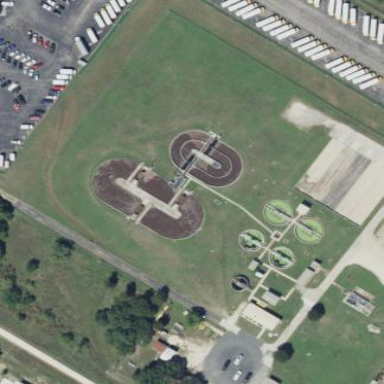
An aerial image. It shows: Wastewater plant protected by fence.